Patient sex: F
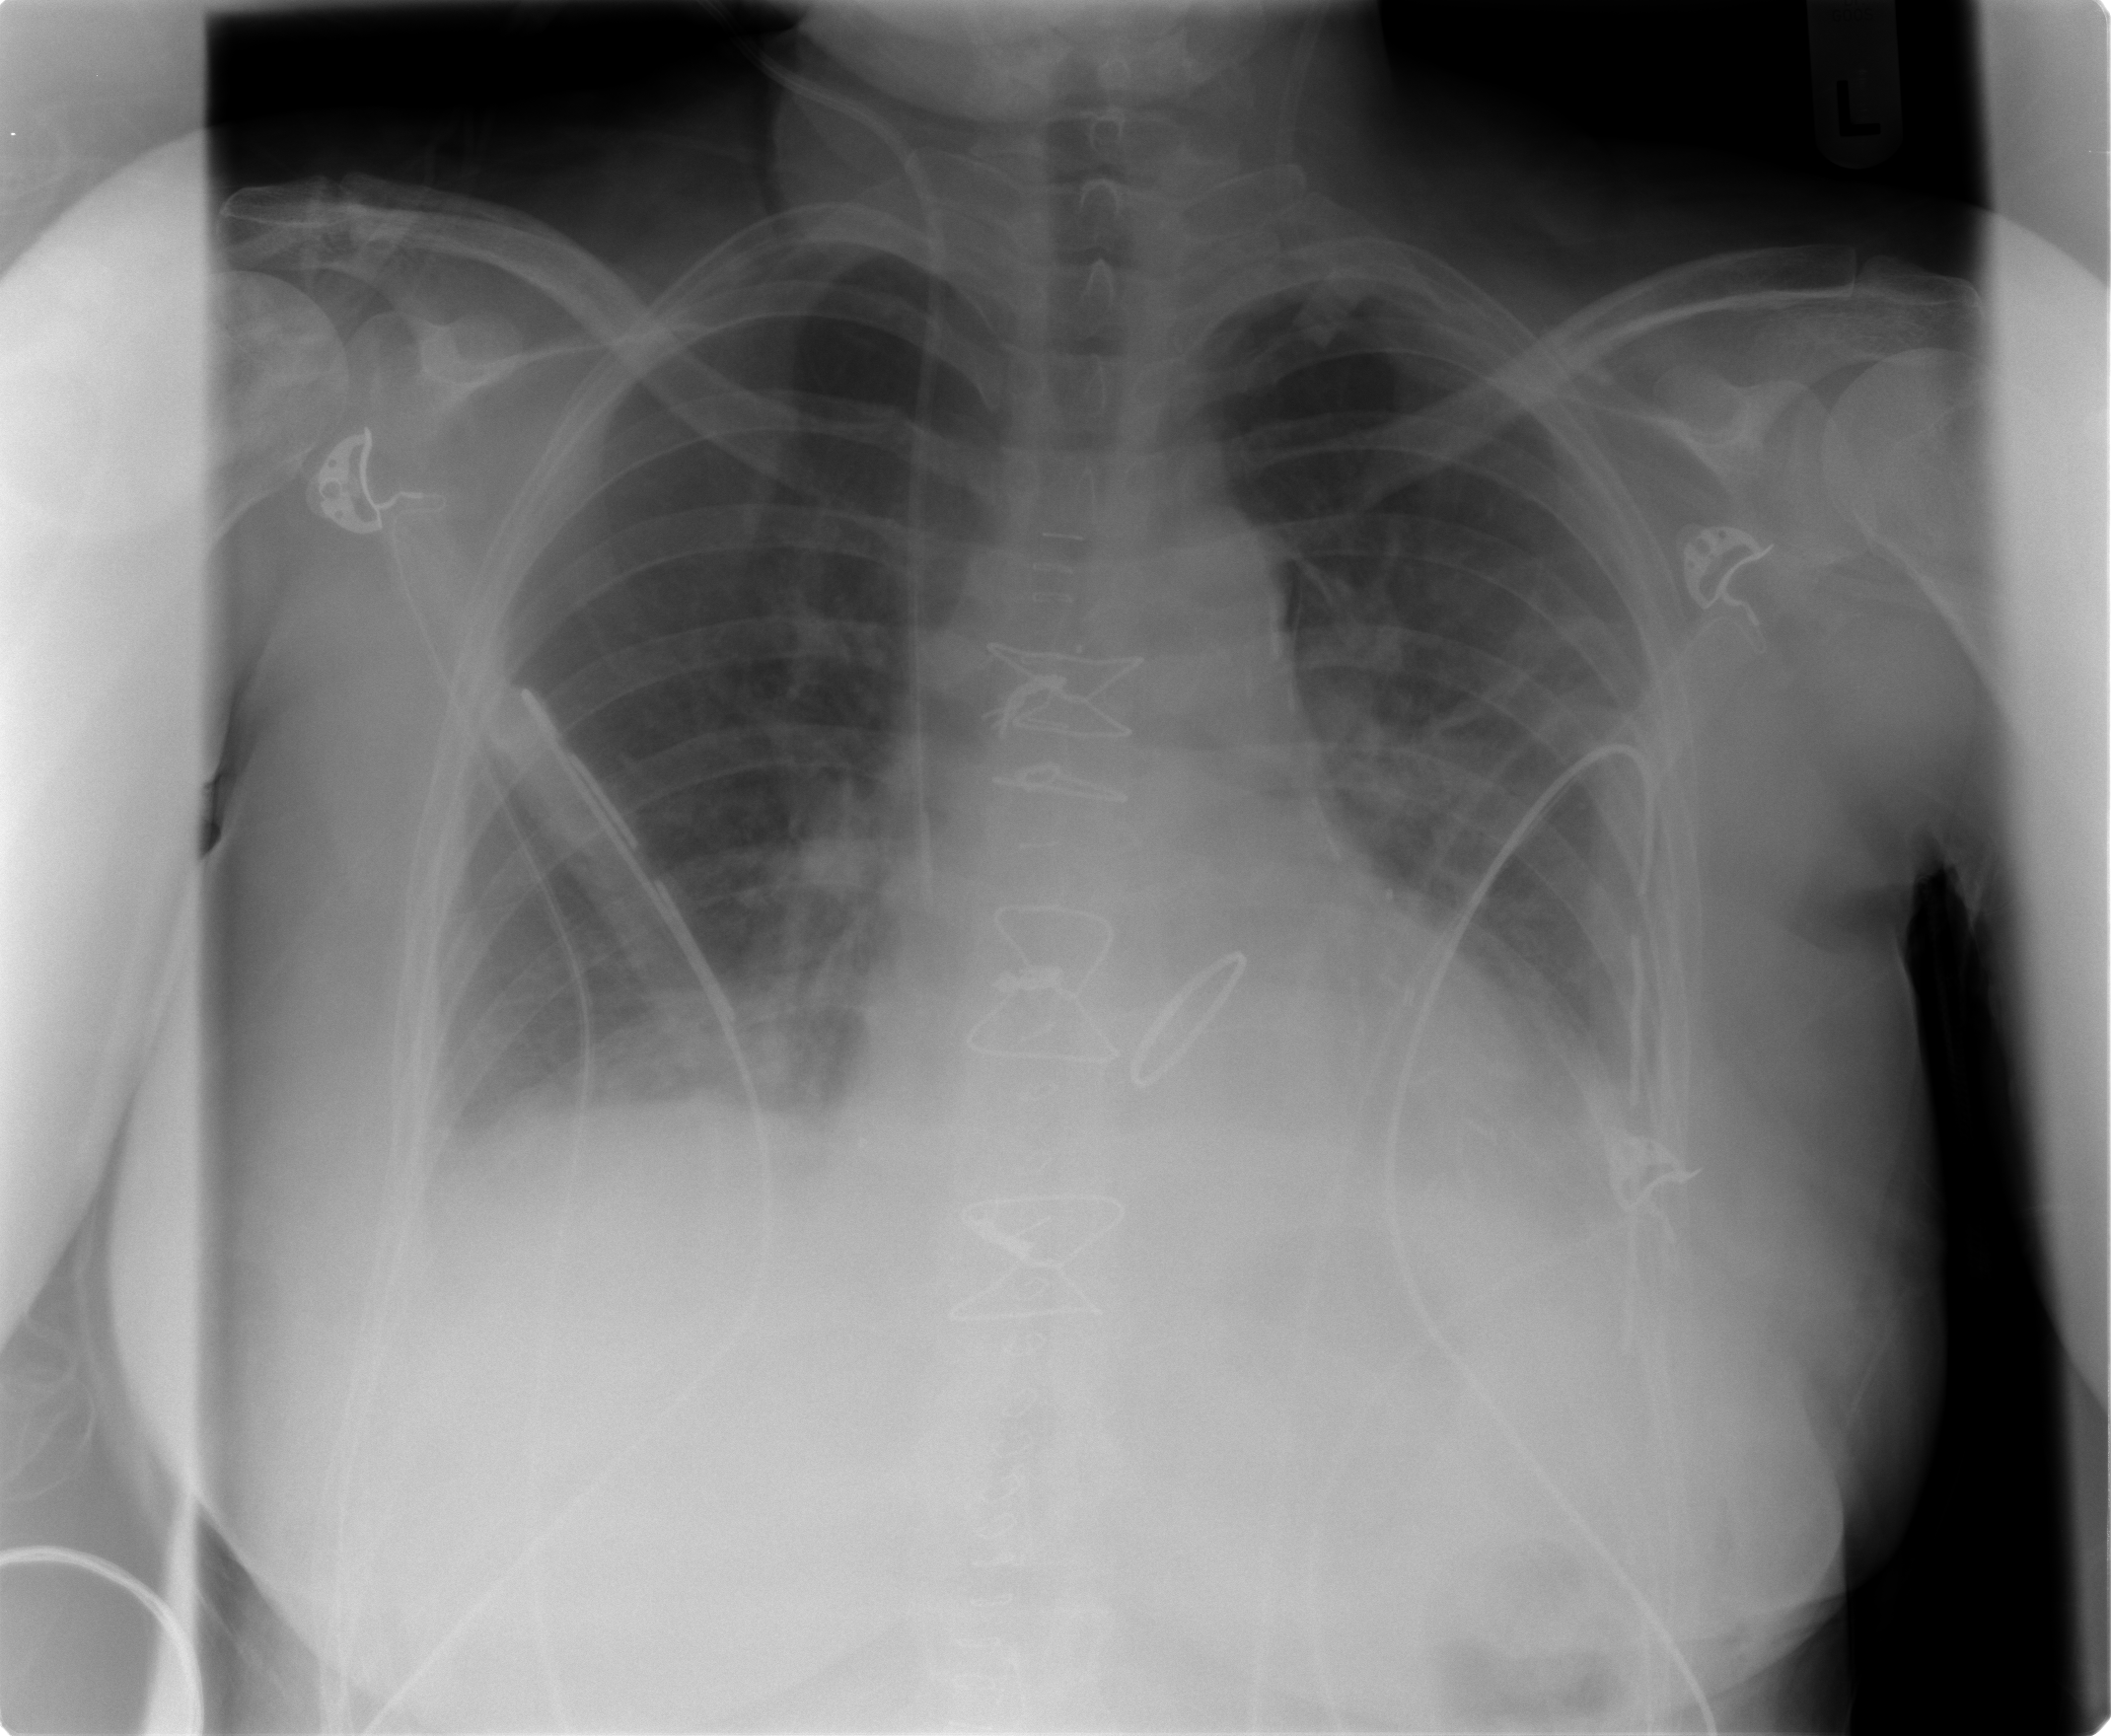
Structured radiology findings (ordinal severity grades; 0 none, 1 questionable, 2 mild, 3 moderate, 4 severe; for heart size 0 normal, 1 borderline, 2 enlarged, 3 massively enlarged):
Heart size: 2
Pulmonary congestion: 2
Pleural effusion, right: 2
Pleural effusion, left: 3
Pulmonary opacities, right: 0
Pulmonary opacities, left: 2
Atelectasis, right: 2
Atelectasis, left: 2